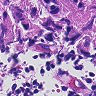
Metastatic tissue present: yes